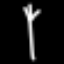
Label: fork